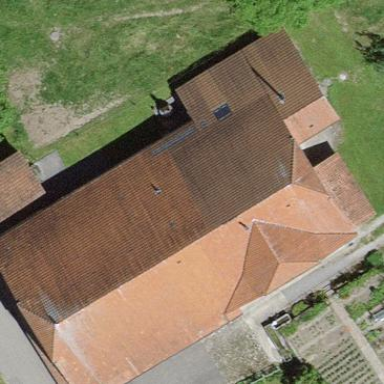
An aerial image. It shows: Farm building.